Question: i am a new Programmer....so i wants to know... what i use (table view,
or view and three subviews, or i use labels for it)
for generate this view on button click.... i do everything programatically...
'''
CGRect cgRct = CGRectMake(0.0, 0.0, 480, 320); //define size and position of view
myView = [[UIView alloc] initWithFrame:cgRct]; //initilize the view
UITableView *table = [[UITableView alloc]initWithFrame:CGRectMake(4,80,312,325) style:UITableViewStylePlain];
[table setDataSource:self];
[table setDelegate:self];
'''
i am confused...:(
thanks in advance

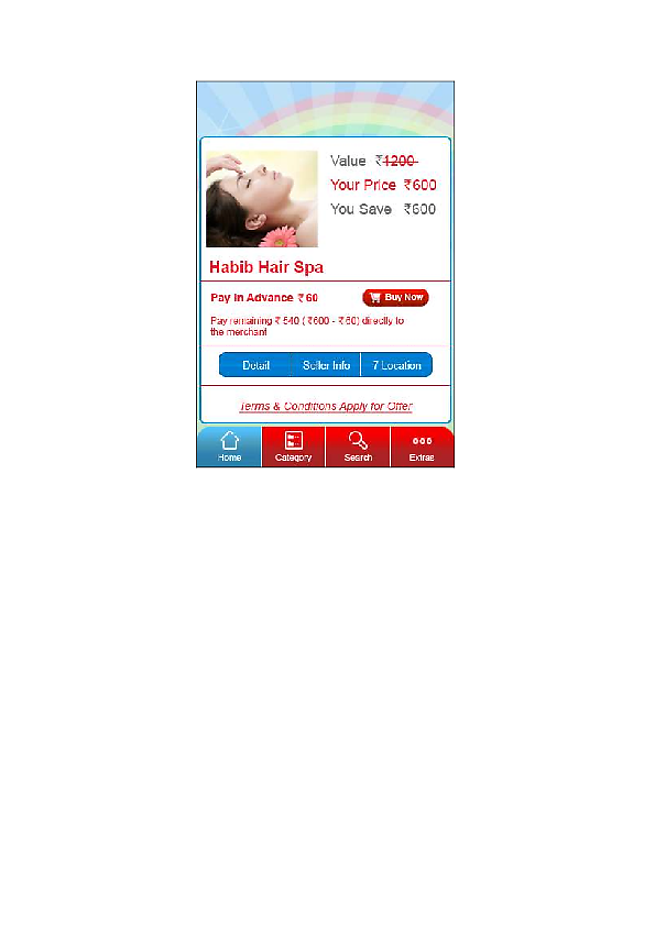
Answer: It's a TableView with 3 different kind of subclassed UITableViewCells. This is alot of work so I can't just give you the code to do this. Instead I'll give a summary on which steps to take.
In short, to replicate this you'll need to:
1. Make 3 different UITableViewCell subclasses. For exmaple the first contains 7 UILabels and an UIImageView.
2. Make a UITableView class which loads these 3 cells. Basicly like this, (UITableViewCell*) tableView:(UITableView *)tableView cellForRowAtIndexPath:(NSIndexPath *)indexPath { if (indexPath.row == 0) return cell1; else if (indexPath.row == 1) return cell2; else return cell3; }
3. Set variable rowHeights via this method: (CGFloat)tableView:(UITableView *)tableView heightForRowAtIndexPath:(NSIndexPath *)indexPath {
4. Set the tableview properties to have a UIImage as background + set border color. Also note that the tableviewstyle is grouped.
Alternatively you could create some images in photoshop and add the labels. Much easier but not very dynamic at all.